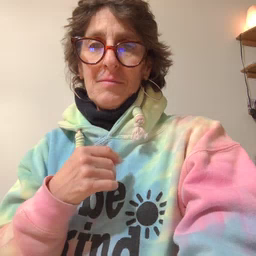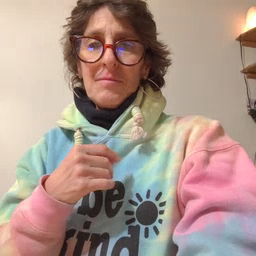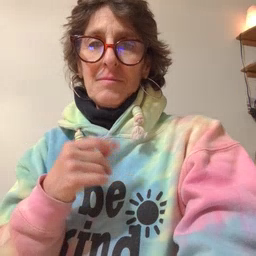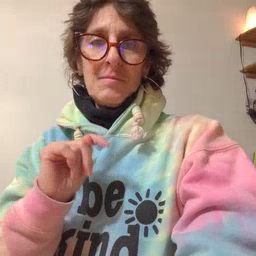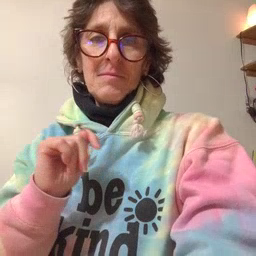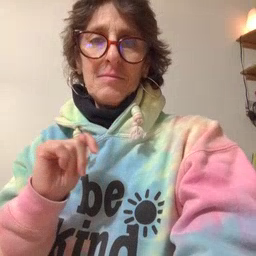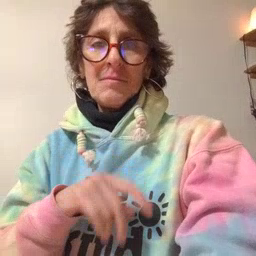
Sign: potty